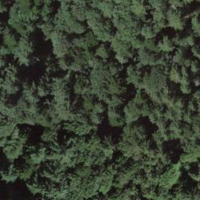
EUNIS habitat code: 43
Species observed at this site:
Platanthera bifolia